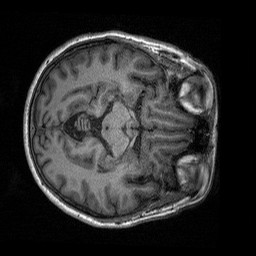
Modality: T1w
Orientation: axial
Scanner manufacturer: siemens
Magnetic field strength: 3 T
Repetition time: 2.3 s
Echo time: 0.00226 s